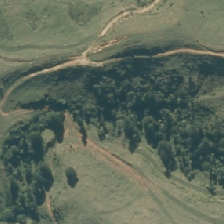
Land cover: manuka_kanuka